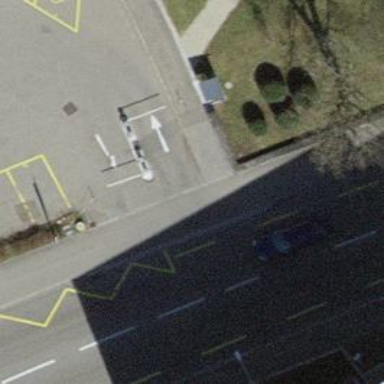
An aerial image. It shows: Lift gate barrier.